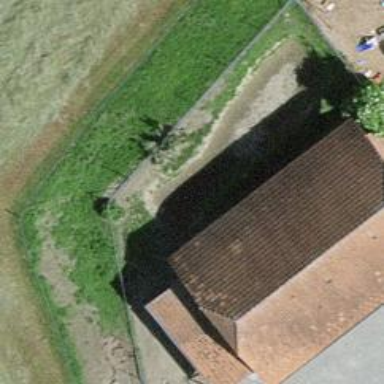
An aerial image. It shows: Barn.